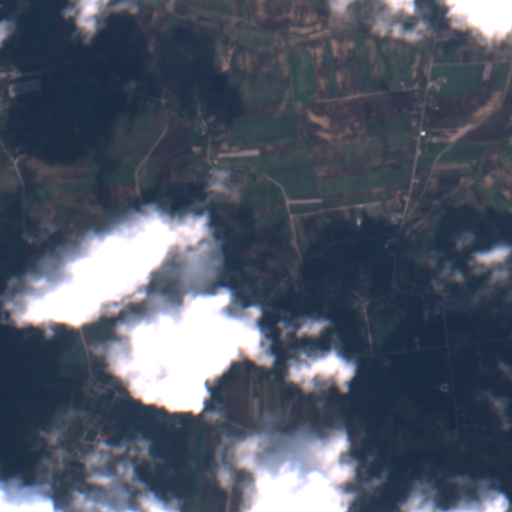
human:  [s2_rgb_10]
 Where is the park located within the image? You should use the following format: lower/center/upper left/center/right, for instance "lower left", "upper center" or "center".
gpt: The park is located in the center right of the image.
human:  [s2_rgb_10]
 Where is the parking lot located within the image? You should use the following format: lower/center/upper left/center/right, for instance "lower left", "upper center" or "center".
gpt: The parking lot is located in the center right of the image.
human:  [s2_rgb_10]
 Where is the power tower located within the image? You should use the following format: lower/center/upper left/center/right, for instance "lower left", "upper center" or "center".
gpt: The power tower is located in the upper left of the image.
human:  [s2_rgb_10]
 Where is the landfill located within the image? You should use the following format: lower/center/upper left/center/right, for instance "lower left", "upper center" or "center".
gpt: There is no landfill in the image.